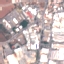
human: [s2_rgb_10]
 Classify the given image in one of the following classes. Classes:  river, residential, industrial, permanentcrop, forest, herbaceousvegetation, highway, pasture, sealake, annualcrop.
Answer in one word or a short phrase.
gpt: Industrial